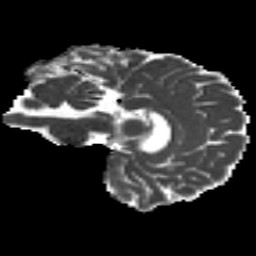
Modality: MD
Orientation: sagittal
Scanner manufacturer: siemens
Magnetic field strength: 3 T
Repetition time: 4.16 s
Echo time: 0.0806 s